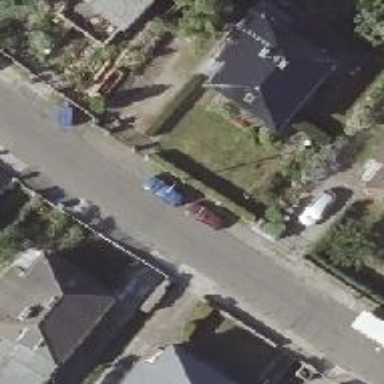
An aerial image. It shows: Asphalt road in residential area.